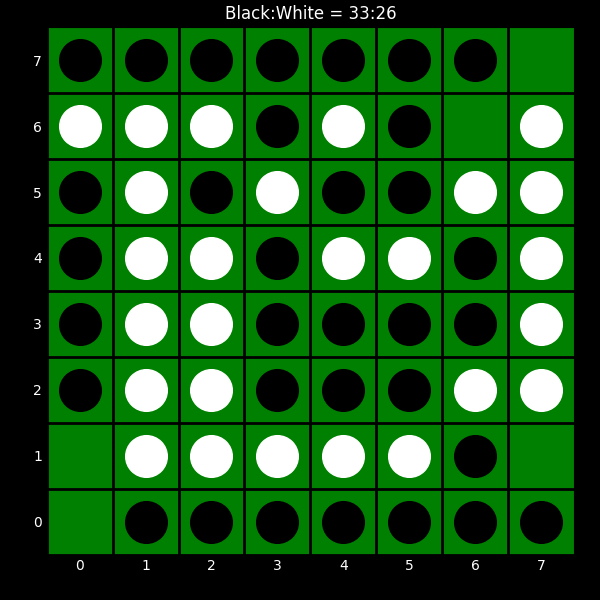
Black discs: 33
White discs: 26